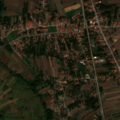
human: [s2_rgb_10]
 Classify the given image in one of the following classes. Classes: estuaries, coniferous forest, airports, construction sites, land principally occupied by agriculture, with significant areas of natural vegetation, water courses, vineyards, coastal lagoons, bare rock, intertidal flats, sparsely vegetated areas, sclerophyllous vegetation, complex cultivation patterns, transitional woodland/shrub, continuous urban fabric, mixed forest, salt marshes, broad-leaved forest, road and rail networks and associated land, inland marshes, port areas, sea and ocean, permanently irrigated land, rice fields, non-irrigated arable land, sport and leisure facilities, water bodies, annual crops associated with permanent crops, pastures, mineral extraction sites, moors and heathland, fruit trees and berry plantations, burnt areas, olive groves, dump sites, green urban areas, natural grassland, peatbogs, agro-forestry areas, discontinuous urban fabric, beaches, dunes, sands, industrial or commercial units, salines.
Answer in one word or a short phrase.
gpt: discontinuous urban fabric, non-irrigated arable land, complex cultivation patterns, land principally occupied by agriculture, with significant areas of natural vegetation